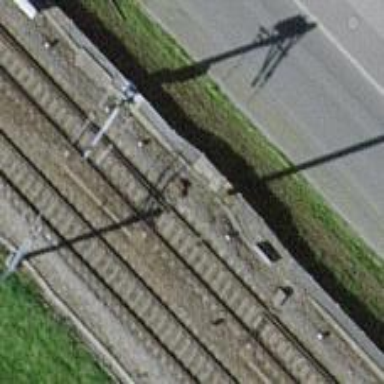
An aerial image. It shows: Power pole.